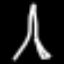
Label: The Eiffel Tower